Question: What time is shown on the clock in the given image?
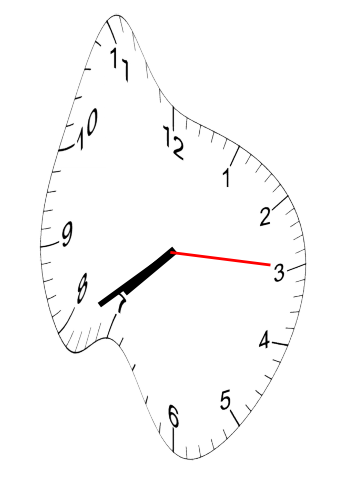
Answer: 07:39:15